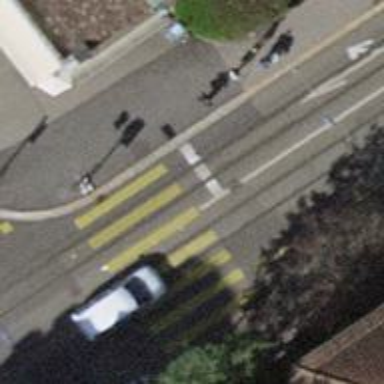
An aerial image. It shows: Tertiary road with asphalt surface. The road has cycle lane on the left side.